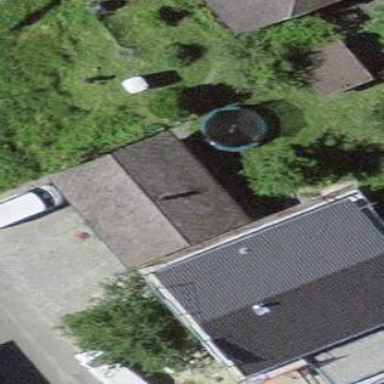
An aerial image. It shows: Garage building.